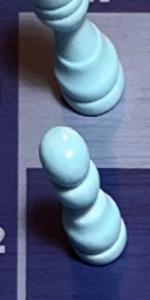
Label: Pawn_White